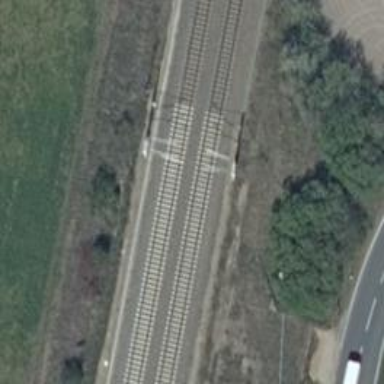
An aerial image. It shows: Railway milestone with catenary mast.